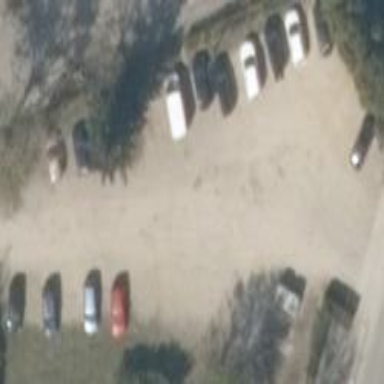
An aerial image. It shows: Parking area with surface.